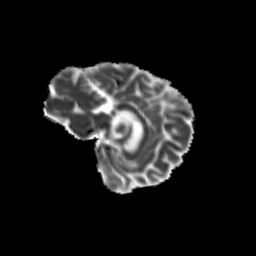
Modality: MD
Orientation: sagittal
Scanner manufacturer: siemens
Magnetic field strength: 3 T
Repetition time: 9.2 s
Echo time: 0.084 s